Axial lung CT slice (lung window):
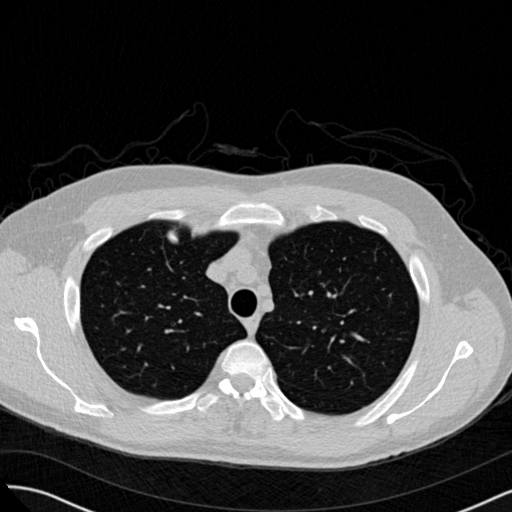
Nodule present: no